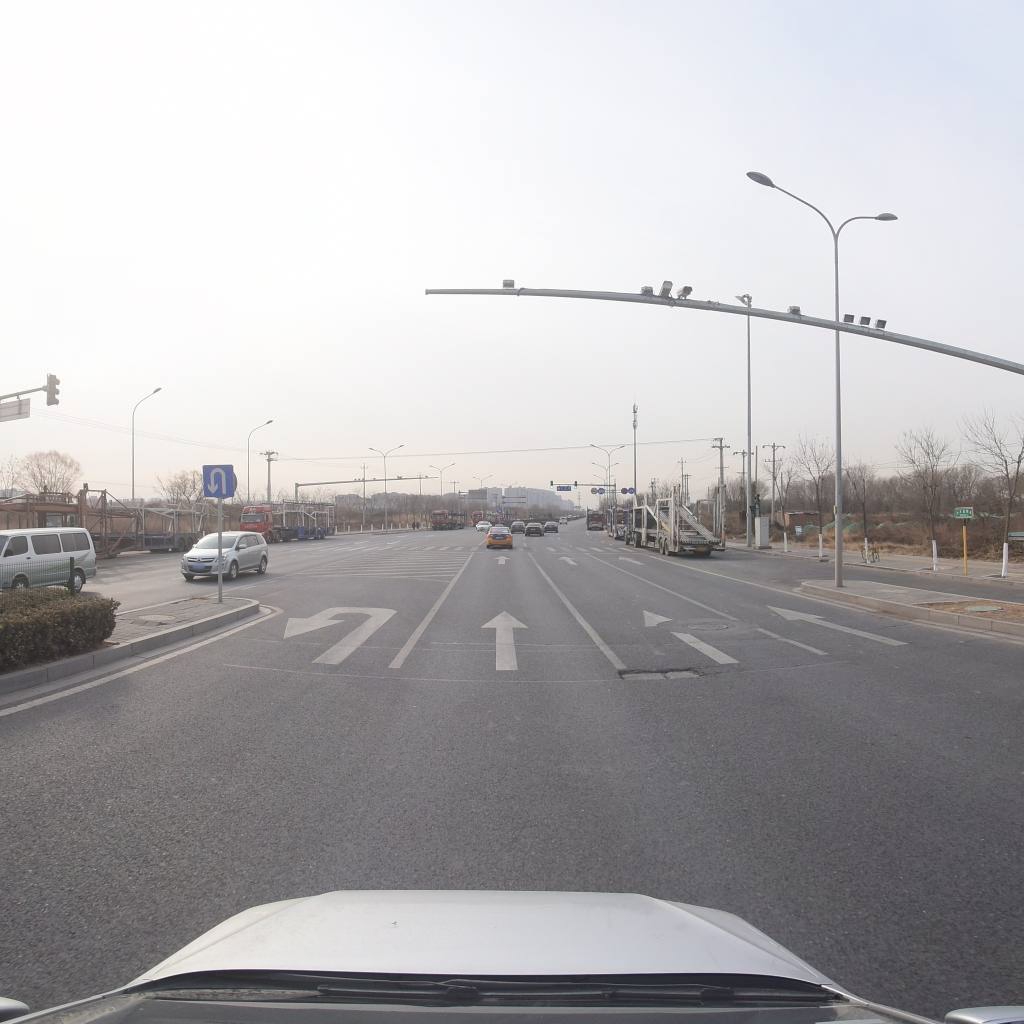
Region: Fengtai
Road damage annotations: pothole, manhole cover, transverse patch, transverse patch, transverse patch, transverse patch